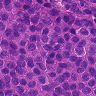
Metastatic tissue present: yes